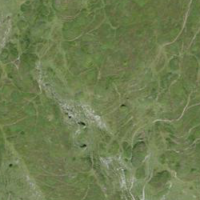
EUNIS habitat code: 26
Species observed at this site:
Boloria selene